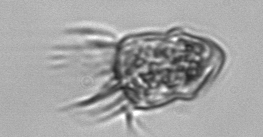
Label: Strombidium_inclinatum